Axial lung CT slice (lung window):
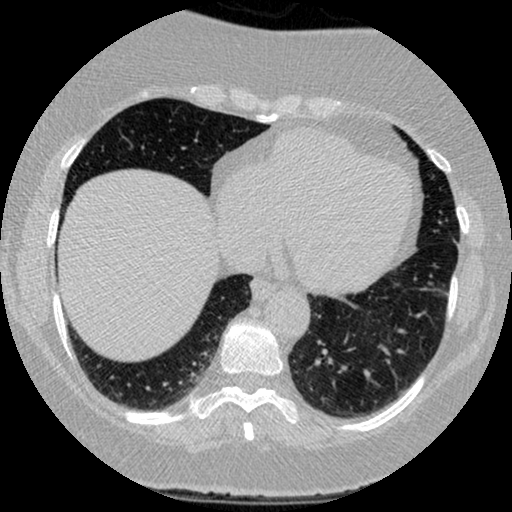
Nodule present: no